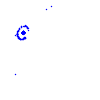
Particle: proton